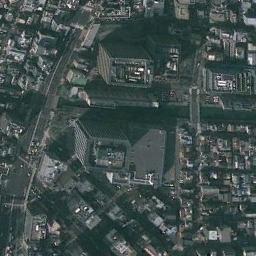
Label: commercial_area